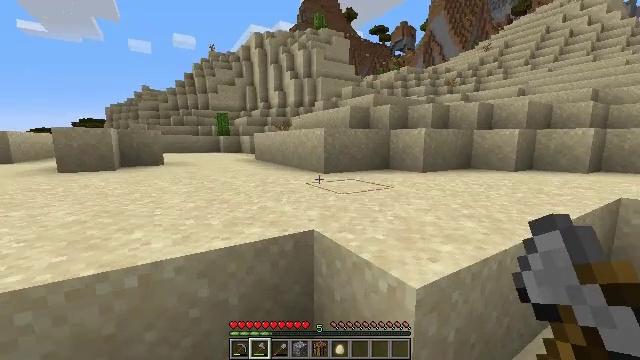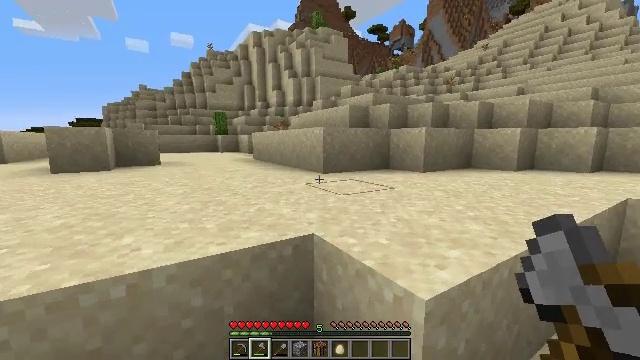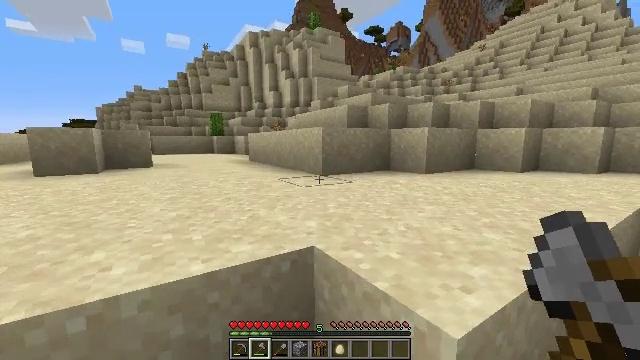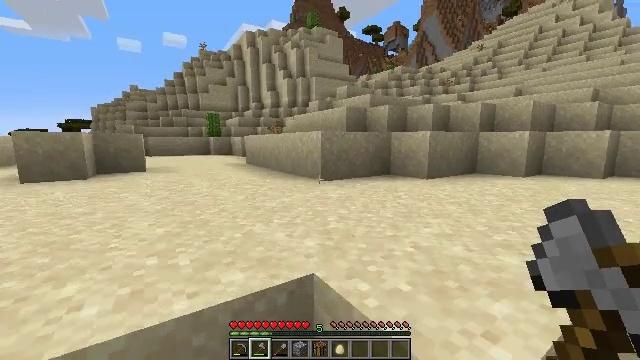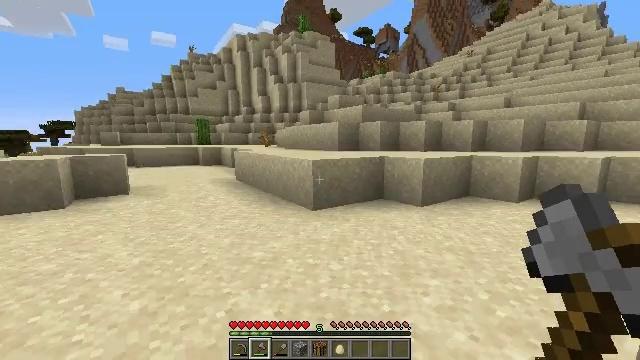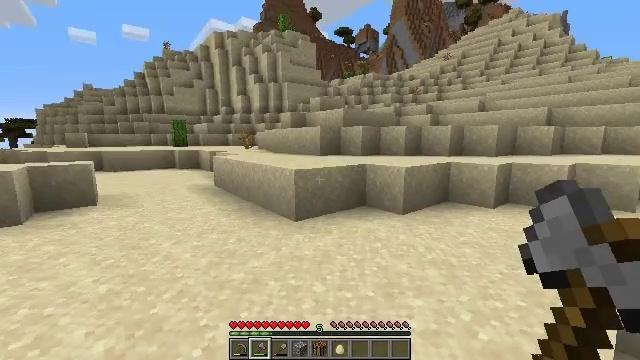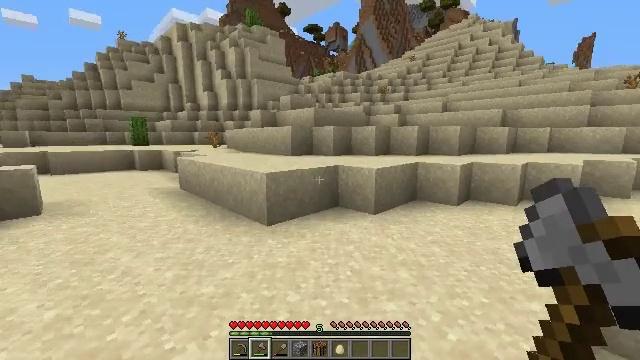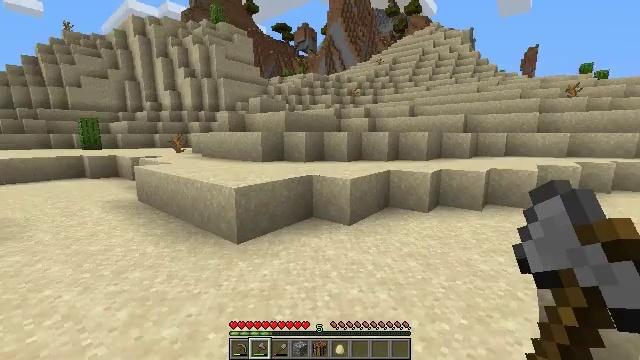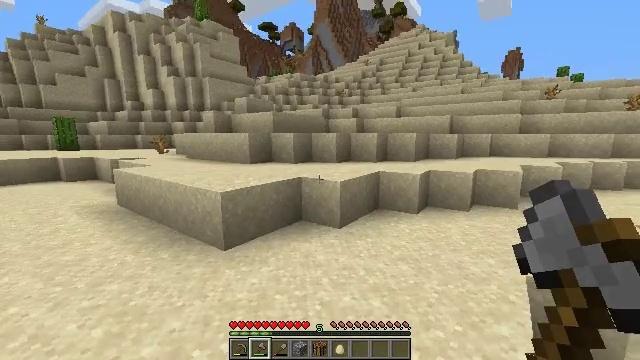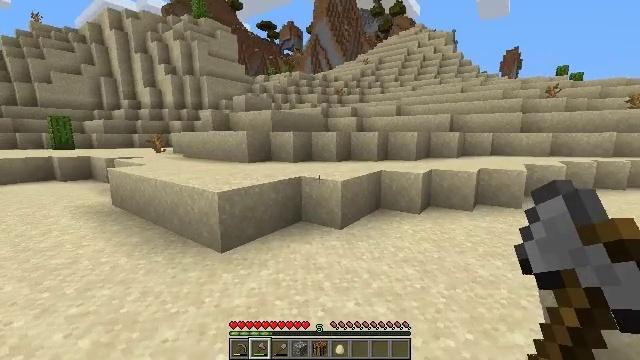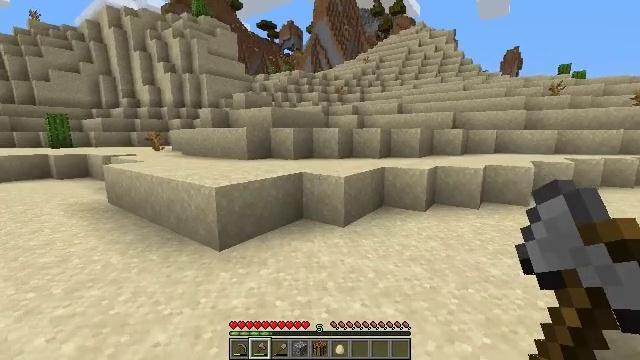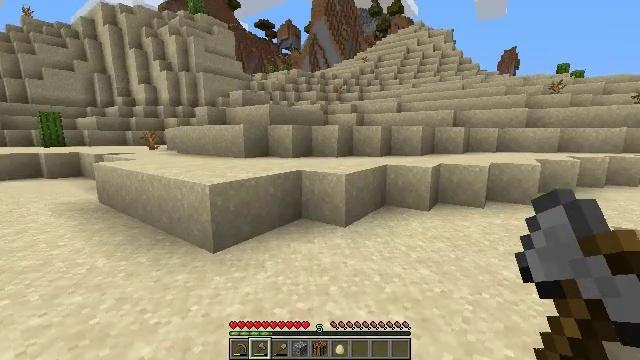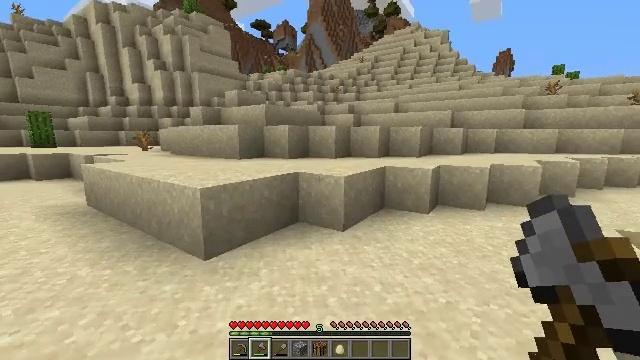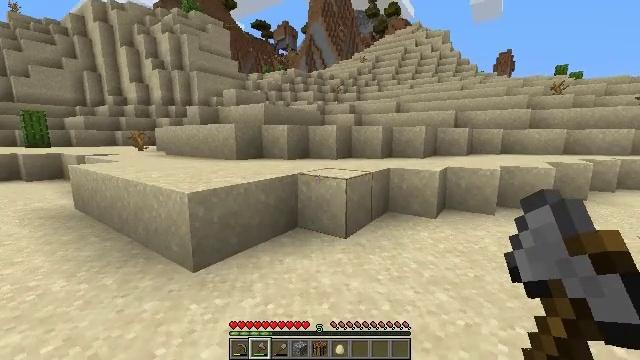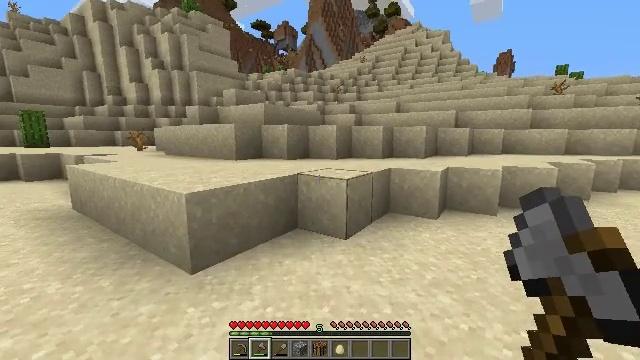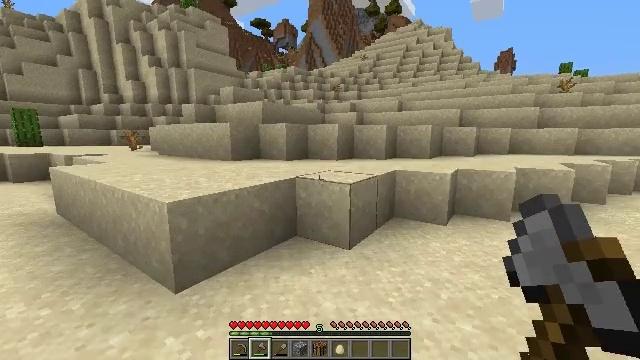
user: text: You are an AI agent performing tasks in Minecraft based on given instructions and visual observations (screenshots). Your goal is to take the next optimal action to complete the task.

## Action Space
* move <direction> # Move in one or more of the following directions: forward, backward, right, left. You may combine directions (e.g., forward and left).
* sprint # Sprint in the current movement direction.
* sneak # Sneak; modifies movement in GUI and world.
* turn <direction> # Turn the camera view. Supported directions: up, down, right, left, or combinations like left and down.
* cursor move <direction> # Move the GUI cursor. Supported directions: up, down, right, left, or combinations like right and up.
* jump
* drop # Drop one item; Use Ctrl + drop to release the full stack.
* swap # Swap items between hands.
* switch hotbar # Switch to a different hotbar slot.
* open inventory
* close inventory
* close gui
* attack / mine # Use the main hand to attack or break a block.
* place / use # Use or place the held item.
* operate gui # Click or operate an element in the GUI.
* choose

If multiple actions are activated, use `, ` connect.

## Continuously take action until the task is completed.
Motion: motion action
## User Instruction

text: Mine coarse dirt from the ground.
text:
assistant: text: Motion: move forward
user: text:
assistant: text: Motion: move forward
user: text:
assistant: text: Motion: move forward, jump
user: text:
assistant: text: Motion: move forward, turn right, jump
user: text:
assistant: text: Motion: move forward, turn right, jump
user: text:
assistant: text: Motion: move forward, turn right
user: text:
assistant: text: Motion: move forward, turn right
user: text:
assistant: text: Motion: move forward, turn right
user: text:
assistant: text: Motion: move forward
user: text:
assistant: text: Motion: move forward
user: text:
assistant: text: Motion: move forward
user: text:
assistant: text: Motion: move forward
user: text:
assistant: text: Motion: move forward
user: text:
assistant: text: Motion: move forward
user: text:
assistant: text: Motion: move forward
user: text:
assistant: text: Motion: move forward
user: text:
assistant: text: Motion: move forward
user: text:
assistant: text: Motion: move forward
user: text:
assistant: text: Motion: move forward
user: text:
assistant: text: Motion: move forward
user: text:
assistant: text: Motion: move forward
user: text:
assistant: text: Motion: move forward
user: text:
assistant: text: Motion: move forward
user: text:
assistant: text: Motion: move forward
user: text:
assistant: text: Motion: move forward
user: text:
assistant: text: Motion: move forward
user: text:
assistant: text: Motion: move forward
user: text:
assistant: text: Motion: move forward
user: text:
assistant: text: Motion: move forward, jump
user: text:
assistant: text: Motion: move forward, jump